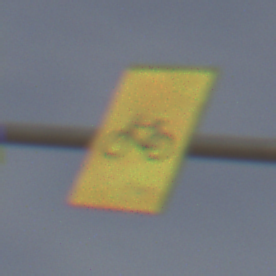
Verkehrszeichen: RadverkehrOhnePfeilsymbol
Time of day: MorningAfternoon
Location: Outdoor (Suburban)
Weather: PartlyCloudy
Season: NotSpecified
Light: Natural